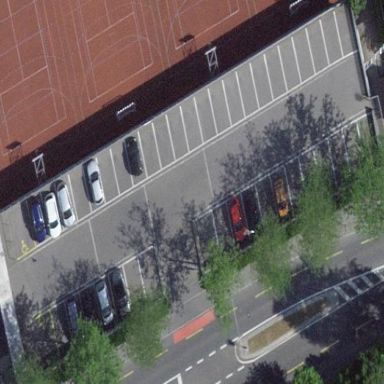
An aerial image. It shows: Parking area with surface.